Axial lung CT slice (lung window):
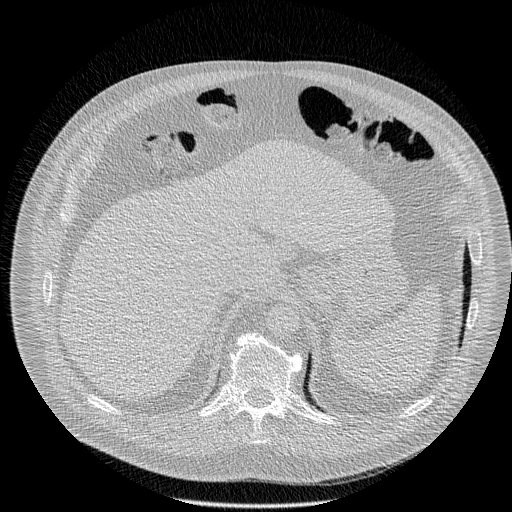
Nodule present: no